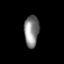
Tissue: prostate
Cell type: T cells
Senescence score: 0.3098
Nuclear area (px): 454
Mean DAPI intensity: 132.956